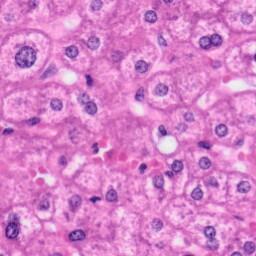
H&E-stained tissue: Liver